Field crop: tomato
Growth stage: 2
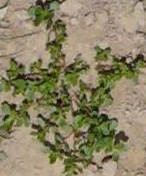
Species: portulaca